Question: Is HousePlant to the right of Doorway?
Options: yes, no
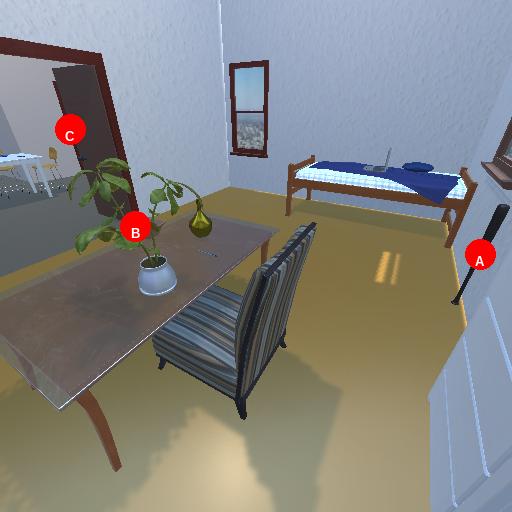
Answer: yes